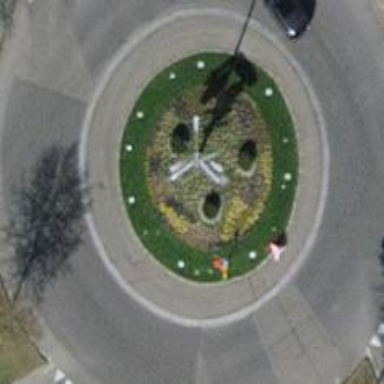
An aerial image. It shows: Tertiary road made of asphalt leading to roundabout junction.